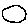
Label: moon